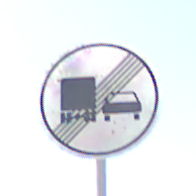
Verkehrszeichen: EndeUeberholverbotKraftfahrzeuge
Umgebung: Outdoor, RoadRail
Tageszeit: Midday
Wetter: Clear
Licht: Natural
Jahreszeit: Summer
Kontrast: HighContrast